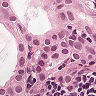
Metastatic tissue present: yes